Field crop: maize
Growth stage: 1
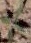
Species: atriplex